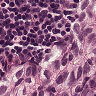
Metastatic tissue present: yes